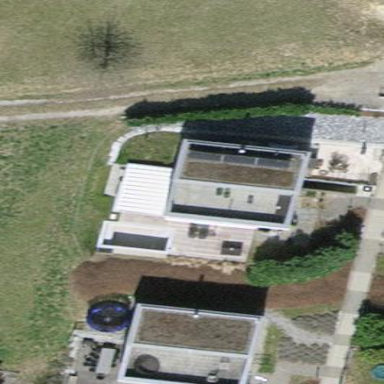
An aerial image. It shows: House with flat roof.